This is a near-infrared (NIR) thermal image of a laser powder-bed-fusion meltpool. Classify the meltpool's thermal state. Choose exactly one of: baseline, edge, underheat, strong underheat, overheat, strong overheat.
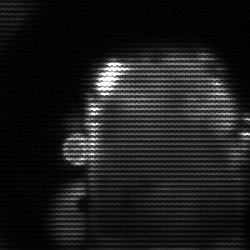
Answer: baseline